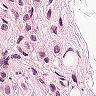
Metastatic tissue present: yes